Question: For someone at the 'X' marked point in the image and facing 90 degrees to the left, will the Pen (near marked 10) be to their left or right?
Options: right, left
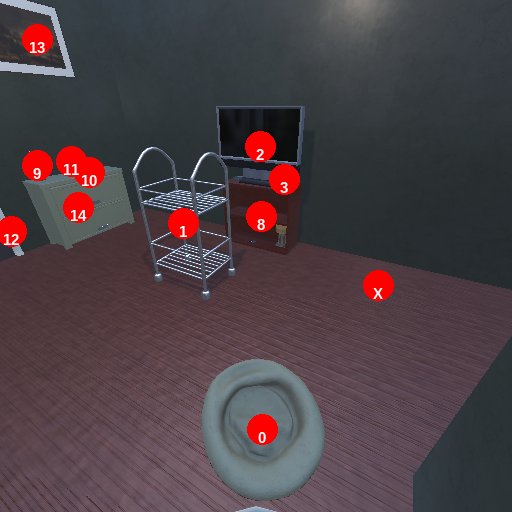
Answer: right